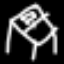
Label: bed